Question: I have been given a design that I have to reproduce in Winforms. My attempt is shown below...

At the moment I have 5 static labels and 5 static multiline text boxes to hold my lists of "items"...
But, I need to be able to cope with more than 5 columns...
Not being massively experienced in Winforms, what would be the best way to be able to add additional columns with a horizontal scrollbar to enable the user to scroll from left to right?
I was thinking that maybe a panel, with scrollbars set to Auto, and then dynamically add the titles and text boxes at calculated positions?
Is that possible? Is that the best approach?
Any help would be greatly appreciated.
Thanks
Trev
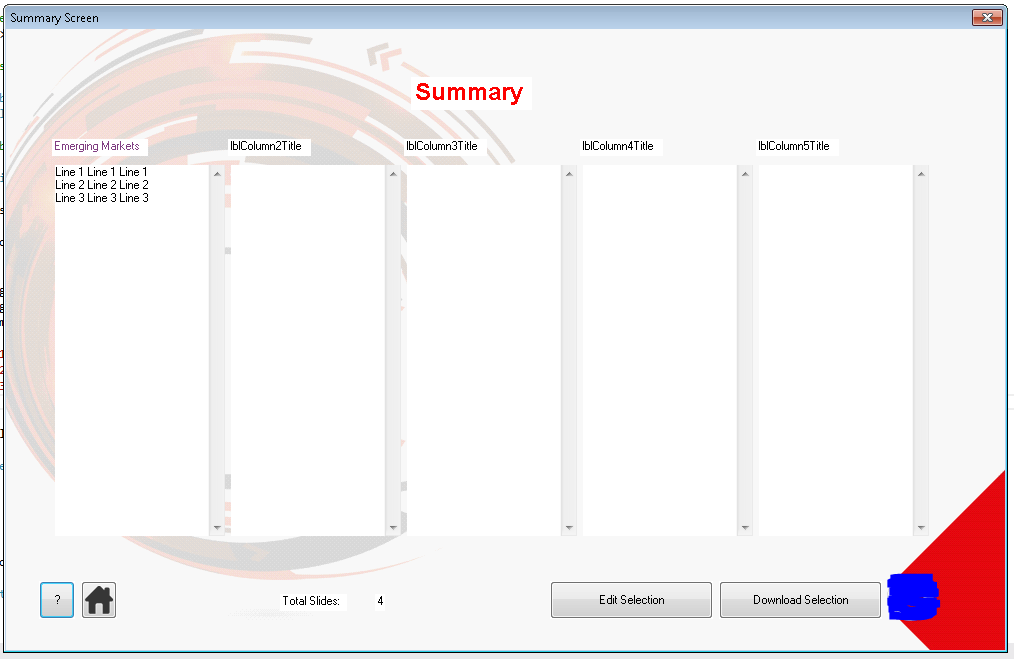
Answer: yes, this looks the way to do it...
this code worked as a test...
'''
int number = 0;
int LocationX = 169;
while (number < 10)
{
// create a new multiline text box
TextBox trev = new TextBox();
trev.Size = txtParent1.Size;
trev.Location = new Point() { X = txtParent1.Location.X + LocationX, Y = txtParent1.Location.Y };
trev.Name = number.ToString();
panelSummary.Controls.Add(trev);
number = number + 1;
LocationX += 169;
}
'''